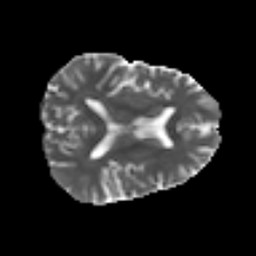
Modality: MD
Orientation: axial
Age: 40
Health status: ill
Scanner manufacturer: philips
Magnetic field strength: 3 T
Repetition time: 9 s
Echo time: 0.127 s